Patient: sex M, age 40
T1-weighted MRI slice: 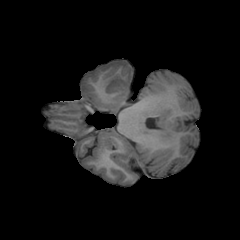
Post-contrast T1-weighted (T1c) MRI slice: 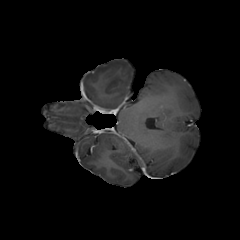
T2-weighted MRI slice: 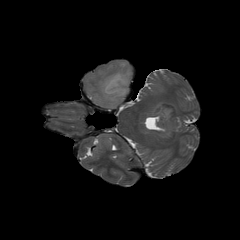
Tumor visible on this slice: yes
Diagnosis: Astrocytoma, IDH-mutant
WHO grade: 3